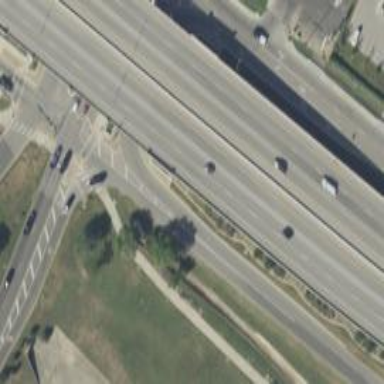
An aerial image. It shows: Tertiary road with asphalt surface and frontage road.